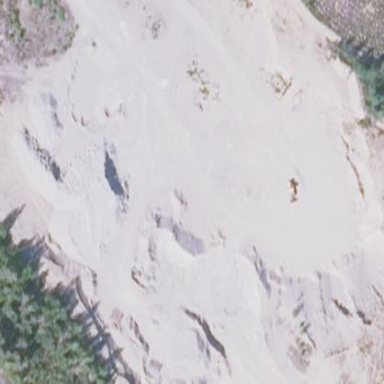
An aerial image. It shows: Quarry extracting sand as natural resource.